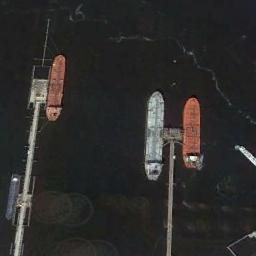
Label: ship